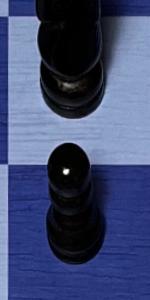
Label: Pawn_Black